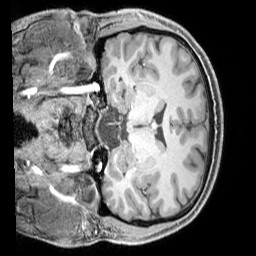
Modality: T1w
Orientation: coronal
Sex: male
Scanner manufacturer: siemens
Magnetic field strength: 3 T
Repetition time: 2.3 s
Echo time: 0.00226 s